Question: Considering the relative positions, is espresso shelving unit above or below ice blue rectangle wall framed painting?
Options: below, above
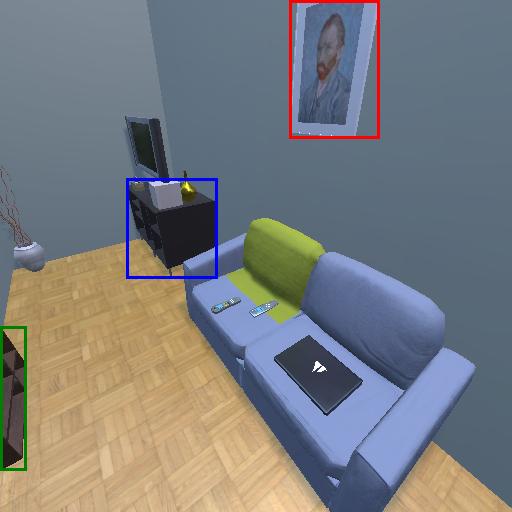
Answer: below